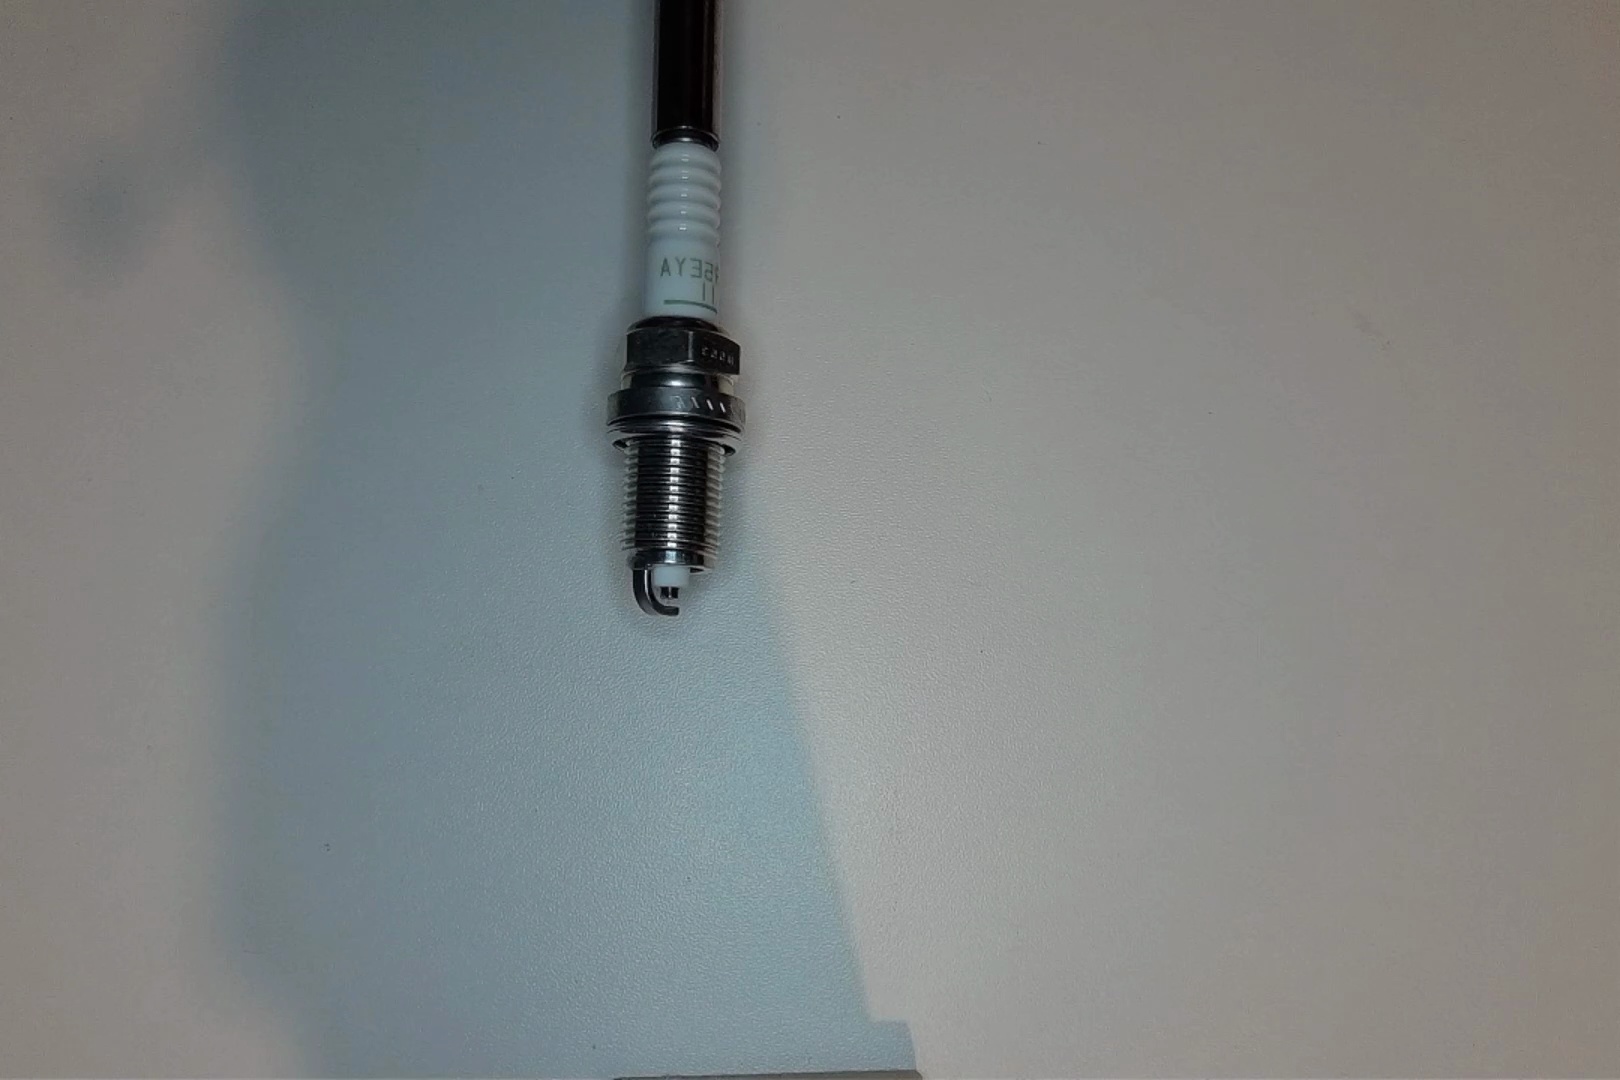
Label: normal